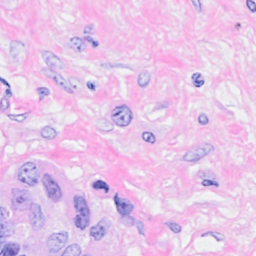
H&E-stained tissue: Breast